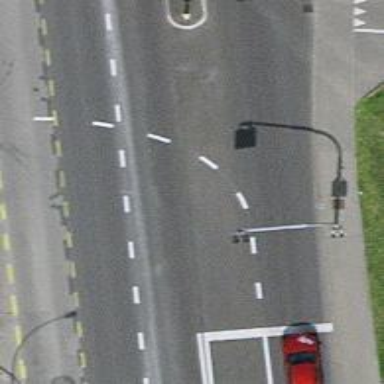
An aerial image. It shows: Road with traffic signals.